九年级 · 度量几何学
如图, 某同学利用镜面反射的原理巧妙地测出了树的高度, 已知人的站位点 $A$, 镜子 $O$, 树底 $B$ 三点在同一水平线上, 眼睛与地面的高度为 1.6 米, $O A=2.4$ 米, $O B=6$米, 则树高为 ( ) 米

  (第 5 题)

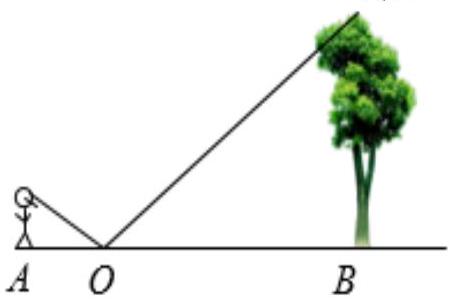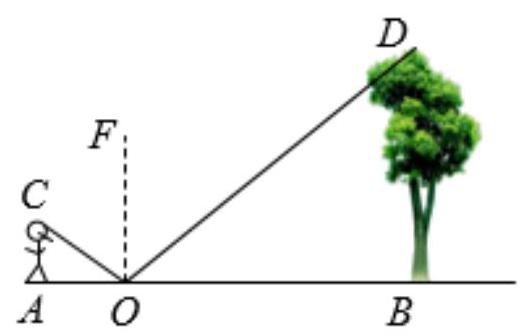
A. 4
  B. 5
  C. 6
  D. 7

答案: A
解析: 点 $O$ 作镜面的法线 $F O$, 由入射角等于反射角可知 $\angle C O F=\angle D O F$, 则 $\angle C O A=\angle D O B$, 由相似三角形的判定定理可得出 $\triangle A C O \sim \triangle B D O$, 再根据相似三角形的对应边成比例即可求出 $B D$ 的长.

【详解】解：点 $O$ 作镜面的法线 $F O$, 由入射角等于反射角可知 $\angle C O F=\angle D O F$,

$\because \angle C O A=90^{\circ}-\angle C O F$,

$\angle D O B=90^{\circ}-\angle D O F$,

$\therefore \angle C O A=\angle D O B$,

又 $\because \angle C A O=\angle O B D=90^{\circ}$,

$\therefore \triangle A C O \sim \triangle B D O$,

$\therefore \frac{A C}{B D}=\frac{O A}{O B}$,

$\because A C=1.6$ 米, $O A=2.4$ 米, $O B=6$ 米

$\therefore \frac{1.6}{B D}=\frac{2.4}{6}$,

$\therefore B D=4$ 米.

故选: A.

【点睛】本题考查相似三角形性质的应用, 解题时关键是找出相似的三角形, 然后根据对应边成比例

列出方程, 建立适当的数学模型来解决问题.